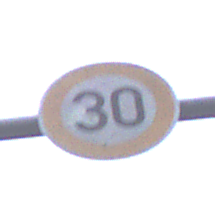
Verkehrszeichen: Geschwindigkeit30
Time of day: Midday
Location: Outdoor (Urban)
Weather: Overcast
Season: NotSpecified
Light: Natural